Field crop: maize
Growth stage: 1
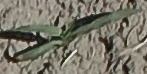
Species: sorghum